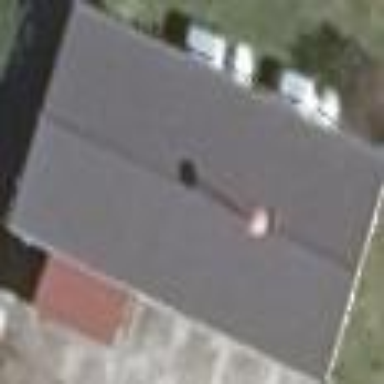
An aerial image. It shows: Building with gabled roof that is dark grey in color. The roof is oriented along the structure.